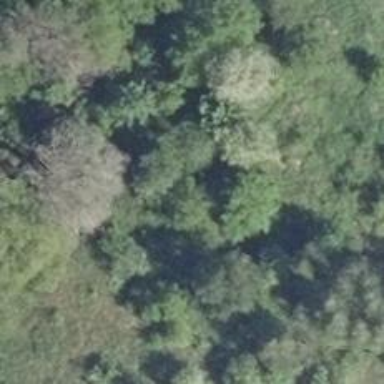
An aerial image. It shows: Beautiful tree in nature.